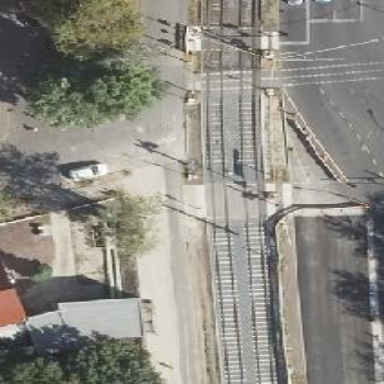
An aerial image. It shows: Tram crossing with traffic signals.